【题型】解答题　【知识点】平面几何　【难度】easy
如图，在 $\text{Rt}\triangle ABC$ 中，$\angle B = 90^\circ$，点$D$ 在 $AC$ 边上，$DE \perp AC$ 交 $BC$ 于点 $E$。求证：$\triangle CDE \sim \triangle CBA$。

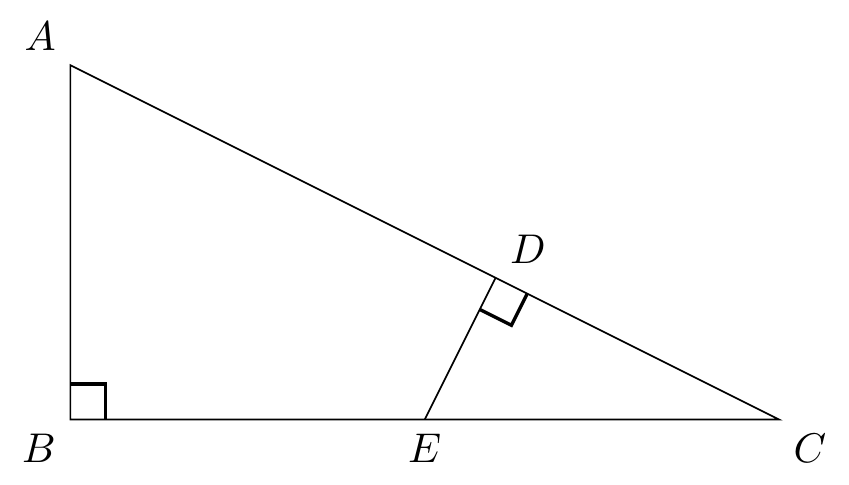
【解答】
$\because DE \perp AC$，$\angle B=90^\circ$，

$\therefore \angle CDE = \angle B = 90^\circ$。

又 $\because \angle C = \angle C$，

$\therefore \triangle CDE \sim \triangle CBA$。